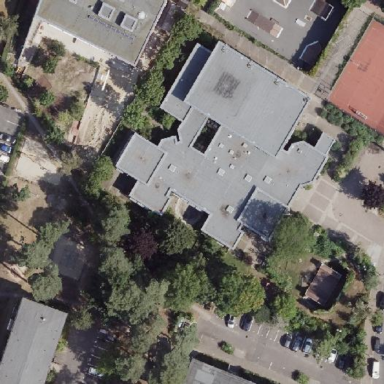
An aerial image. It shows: Community center.